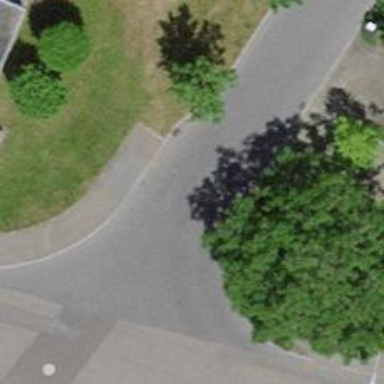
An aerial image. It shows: Residential road with asphalt surface. There is sidewalk on the left side.